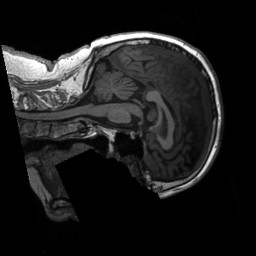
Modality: T1w
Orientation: sagittal
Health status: healthy
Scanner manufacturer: siemens
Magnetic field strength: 3 T
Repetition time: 2.3 s
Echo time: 0.00207 s